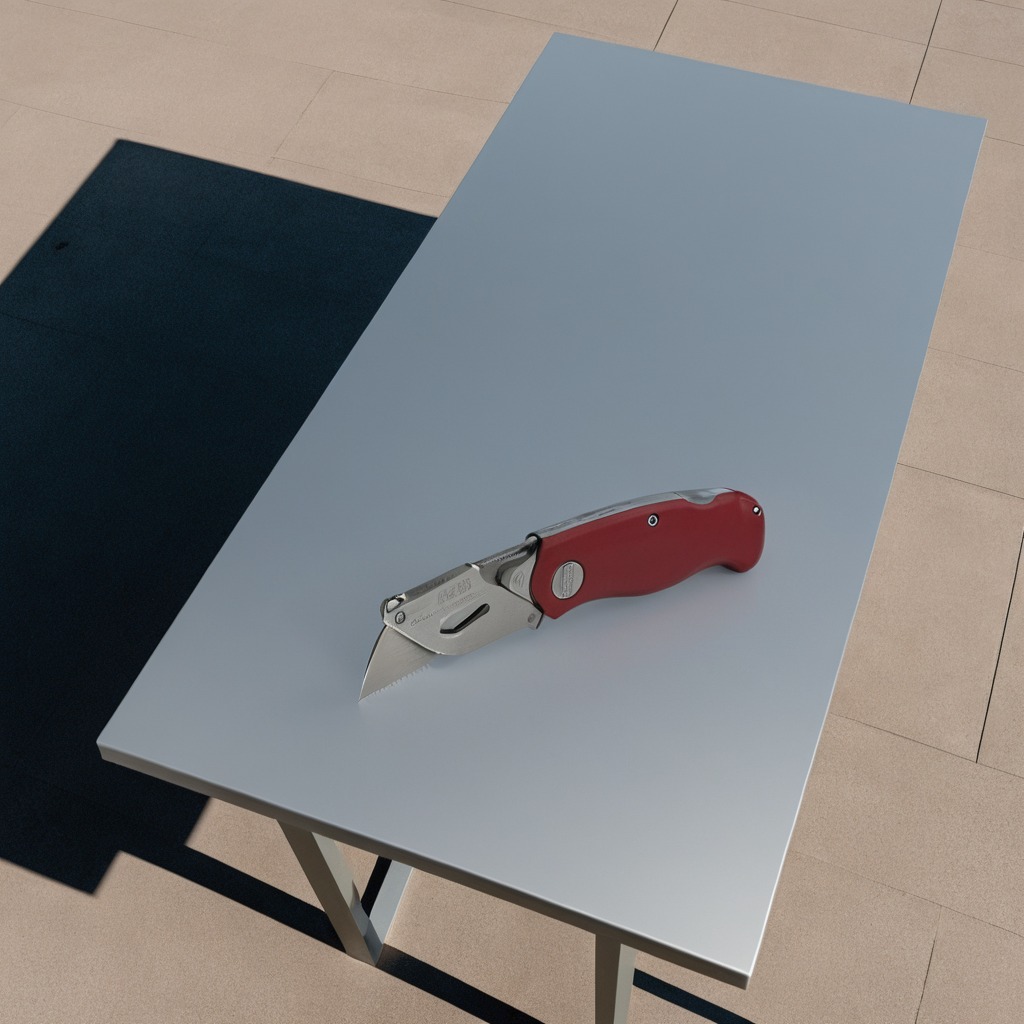
A utility knife lies on the table.